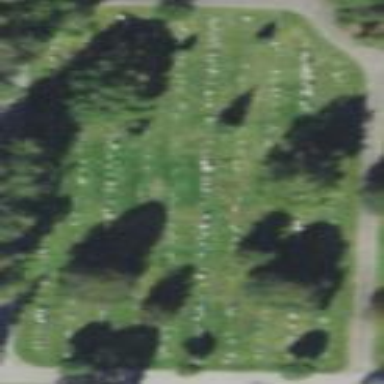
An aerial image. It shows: Historic memorial located in graveyard.